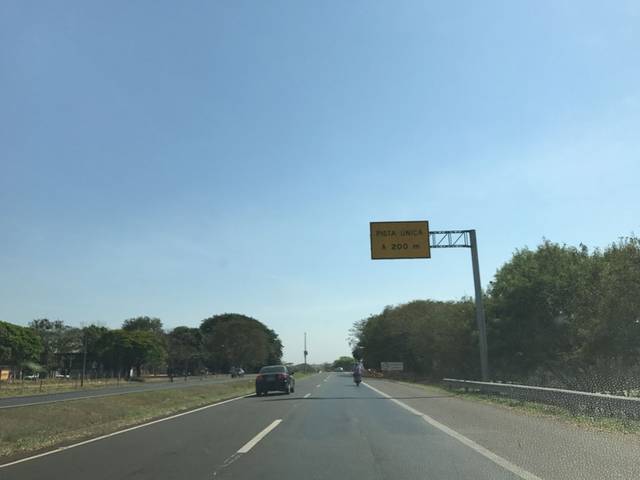
Region: Brazil
Coordinates: -20.793, -49.354